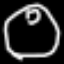
Label: clock